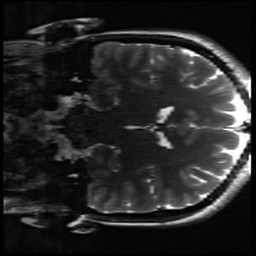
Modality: inplaneT2
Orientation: coronal